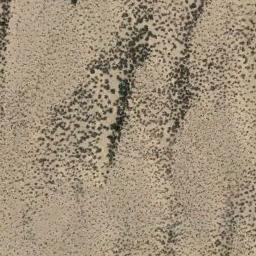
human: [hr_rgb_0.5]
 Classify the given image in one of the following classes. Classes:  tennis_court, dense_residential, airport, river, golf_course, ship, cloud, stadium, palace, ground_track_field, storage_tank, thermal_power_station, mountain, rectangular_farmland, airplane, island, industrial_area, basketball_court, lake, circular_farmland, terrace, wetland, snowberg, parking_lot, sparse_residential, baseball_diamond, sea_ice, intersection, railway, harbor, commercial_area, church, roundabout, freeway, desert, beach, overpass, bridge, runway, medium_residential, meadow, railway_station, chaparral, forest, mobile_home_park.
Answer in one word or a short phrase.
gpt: chaparral